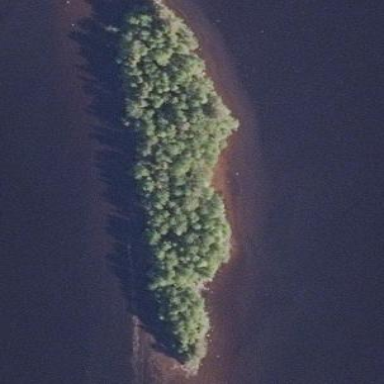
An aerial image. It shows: Islet surrounded by woodland.